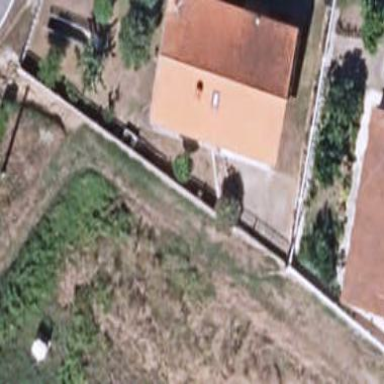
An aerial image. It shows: Simple and straightforward house.